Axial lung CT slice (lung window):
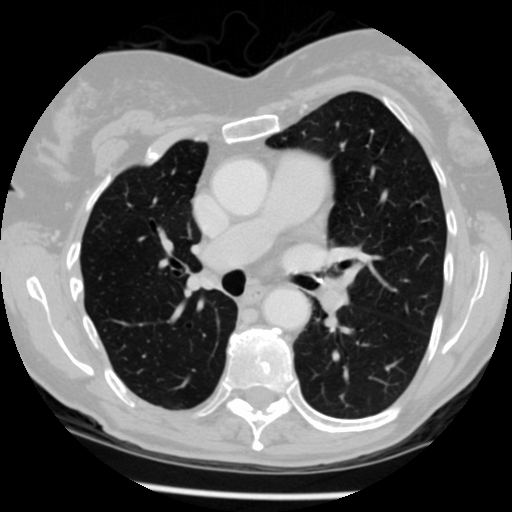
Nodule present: no